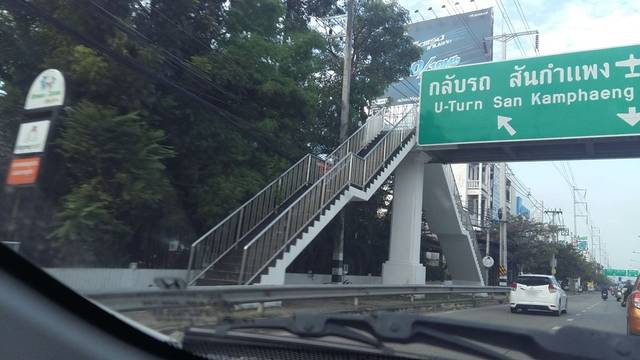
Region: Thailand
Coordinates: 18.763, 99.025